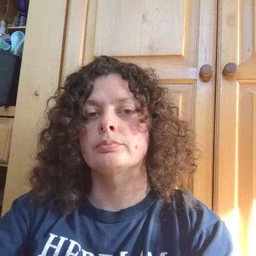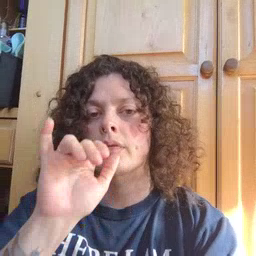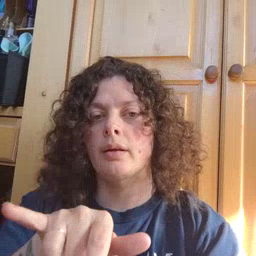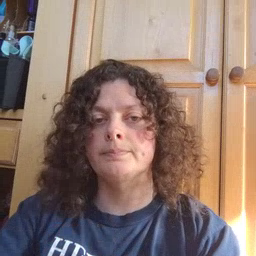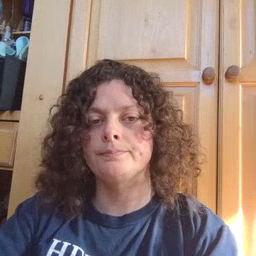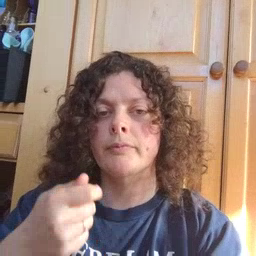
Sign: that